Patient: sex M, age 62
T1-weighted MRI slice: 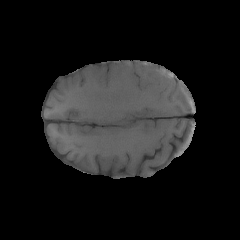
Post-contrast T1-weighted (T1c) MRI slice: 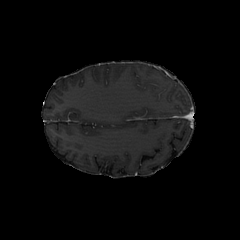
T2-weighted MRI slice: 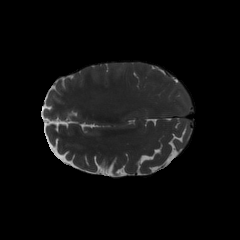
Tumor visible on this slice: no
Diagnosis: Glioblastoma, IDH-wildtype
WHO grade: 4